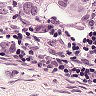
Metastatic tissue present: yes